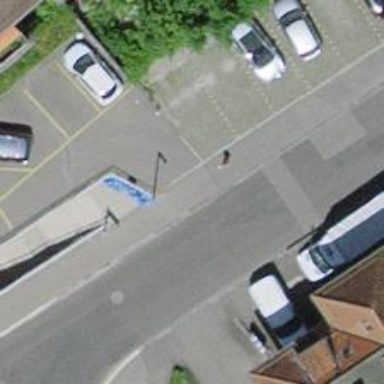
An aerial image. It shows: Asphalt sidewalk.